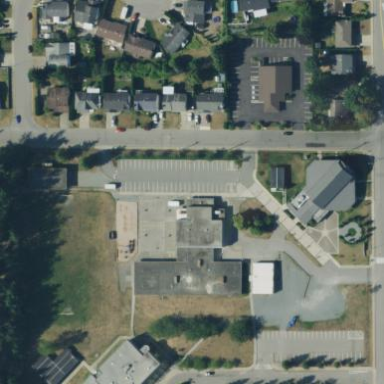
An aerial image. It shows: School.